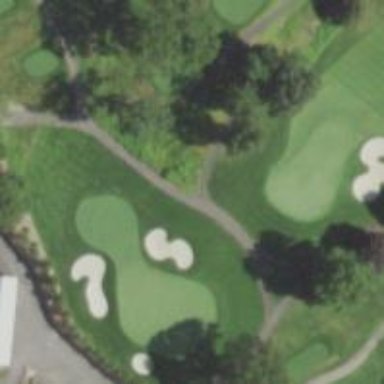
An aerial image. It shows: Pathway for golfing.